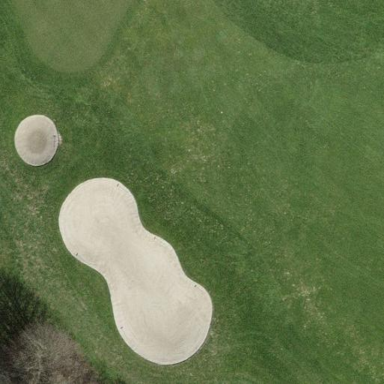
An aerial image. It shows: Golf bunker.